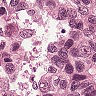
Metastatic tissue present: yes